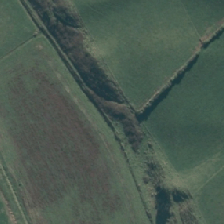
Land cover: high_producing_grassland